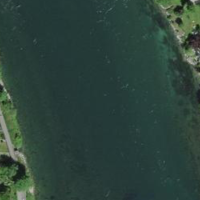
EUNIS habitat code: 15
Species observed at this site:
Bryonia cretica